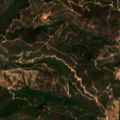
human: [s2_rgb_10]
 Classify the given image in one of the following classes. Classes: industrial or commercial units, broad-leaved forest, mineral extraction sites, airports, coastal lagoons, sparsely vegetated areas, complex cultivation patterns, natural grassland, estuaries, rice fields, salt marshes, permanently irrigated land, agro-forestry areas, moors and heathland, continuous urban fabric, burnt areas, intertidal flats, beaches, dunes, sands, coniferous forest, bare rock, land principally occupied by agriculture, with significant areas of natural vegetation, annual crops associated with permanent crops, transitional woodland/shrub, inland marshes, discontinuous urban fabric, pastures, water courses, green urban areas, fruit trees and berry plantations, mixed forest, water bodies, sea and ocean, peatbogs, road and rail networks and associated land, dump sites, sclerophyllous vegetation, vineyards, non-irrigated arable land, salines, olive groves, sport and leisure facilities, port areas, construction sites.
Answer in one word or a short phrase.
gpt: broad-leaved forest, sclerophyllous vegetation